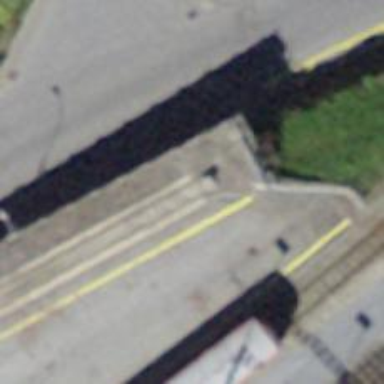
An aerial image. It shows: Railway buffer stop.